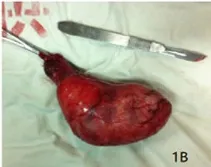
(B) Surgical piece of the left orchiectomy presenting a 9.5 x 5.0 x 4.5 cm3 paratesticular tumor.
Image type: medical_photograph (other_medical_photograph)